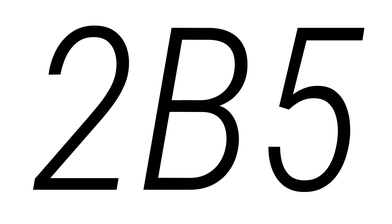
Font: Roboto-Italic_Condensed_Light_Italic